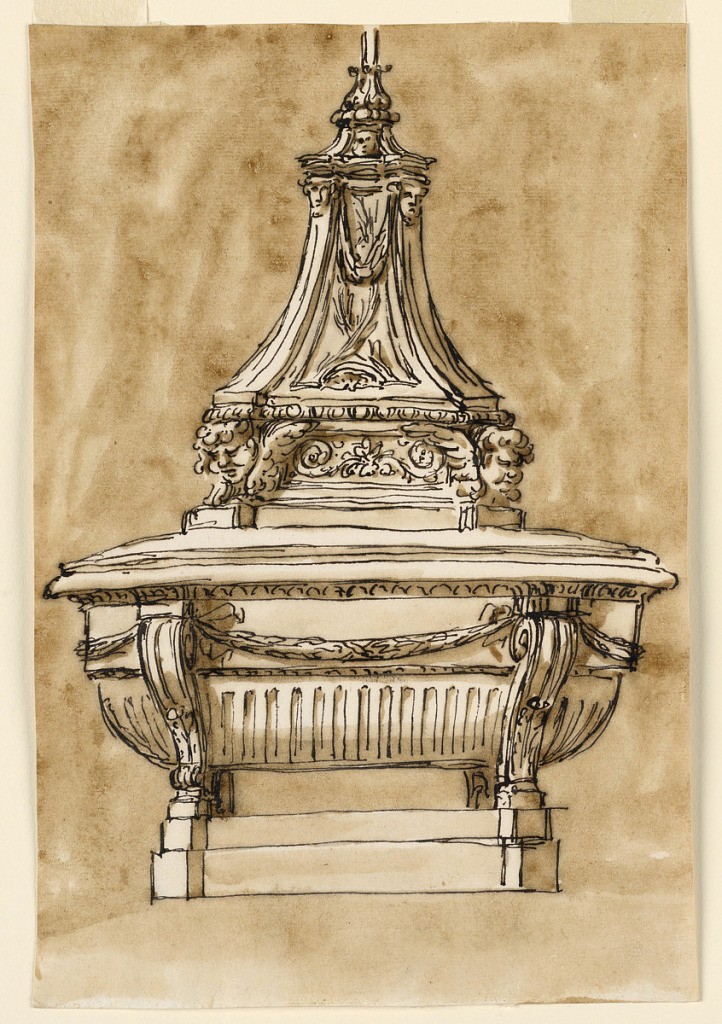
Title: Design for a Baptismal Font
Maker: Giuseppe Barberi, Italian, 1746–1809
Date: ca. 1775
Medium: Pen and brown ink, brush and brown wash on lined off-white laid paper
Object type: Drawing
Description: The bowl is supported at the ends by four revered consoles upon two octangonal plinths. The lower part of the bowl is fluted, the upper one has a frieze with festoons, hanging from the upper spirals of the consoles. Below, the lif in plain. Upon an octagonal base with cherubim at the oblique sides, raises a pedestal supporting a socket from which a cross springs. Only part of it is visible. Usual background.